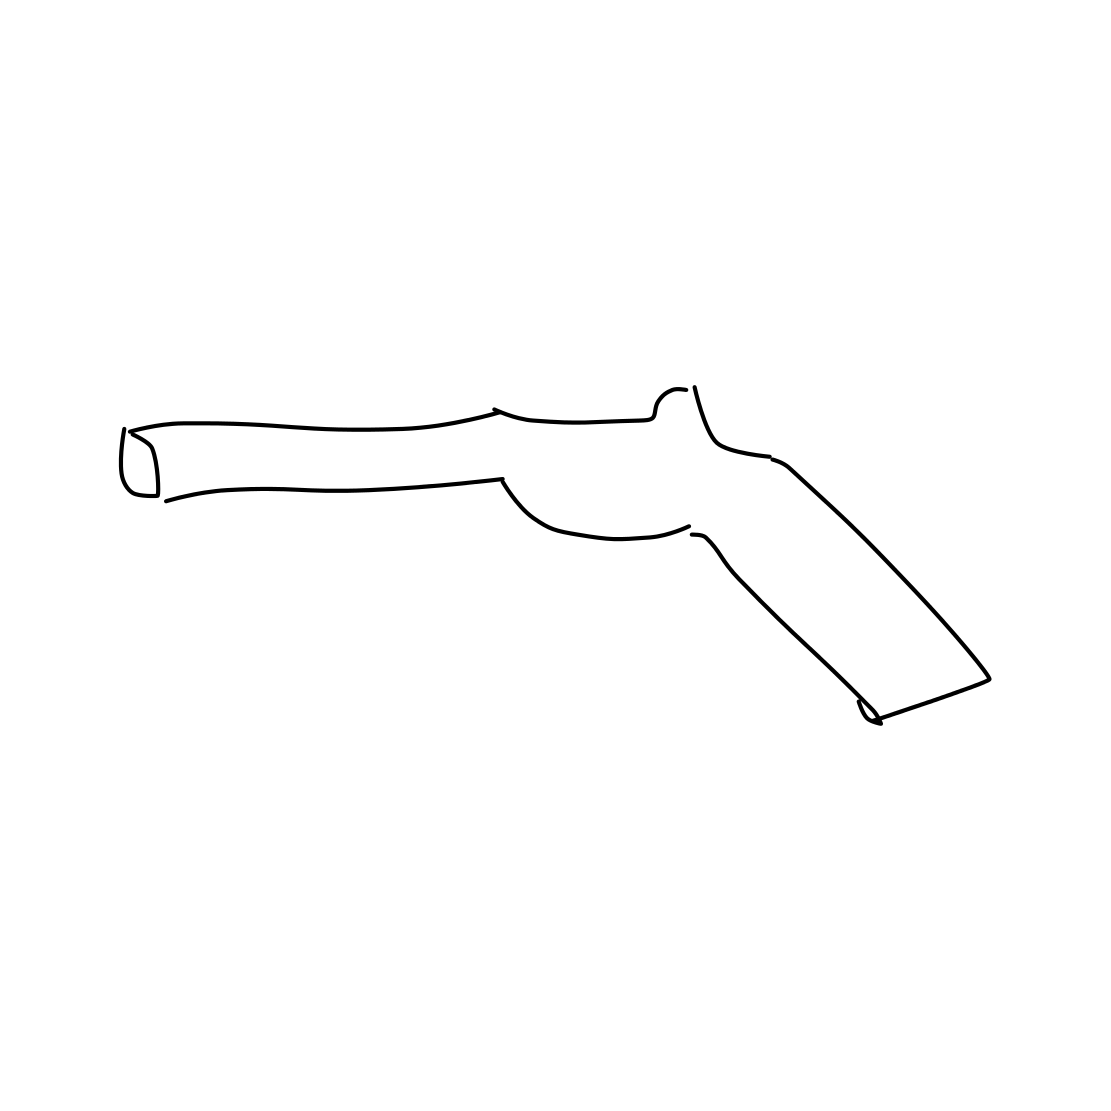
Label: revolver